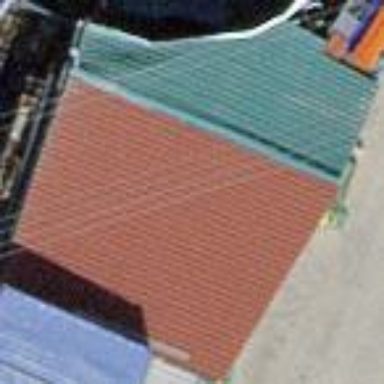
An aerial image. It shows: Shed.